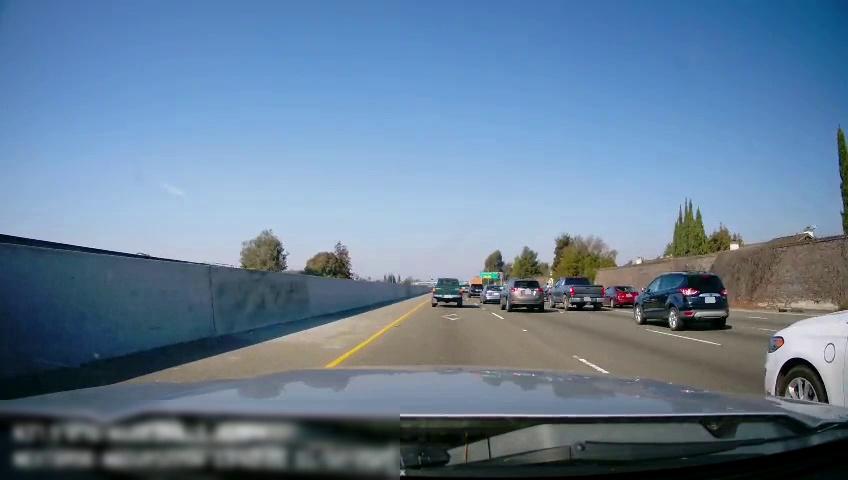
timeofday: Day
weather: Sunny
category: Drivable Space
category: Vehicles | Truck
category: Vehicles | Car
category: Vehicles | Truck
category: Vehicles | Truck
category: Vehicles | SUV
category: Vehicles | Car
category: Vehicles | SUV
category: Vehicles | Car
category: Vehicles | SUV
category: Lanes | Alternate Lane
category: Lanes | Alternate Lane
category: Lanes | Alternate Lane
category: Lanes | Alternate Lane
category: Lanes | Current Lane
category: Lanes | Current Lane
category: Traffic | Signs